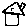
Label: house